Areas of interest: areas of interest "Hunan Provincial Exhibition Hall"
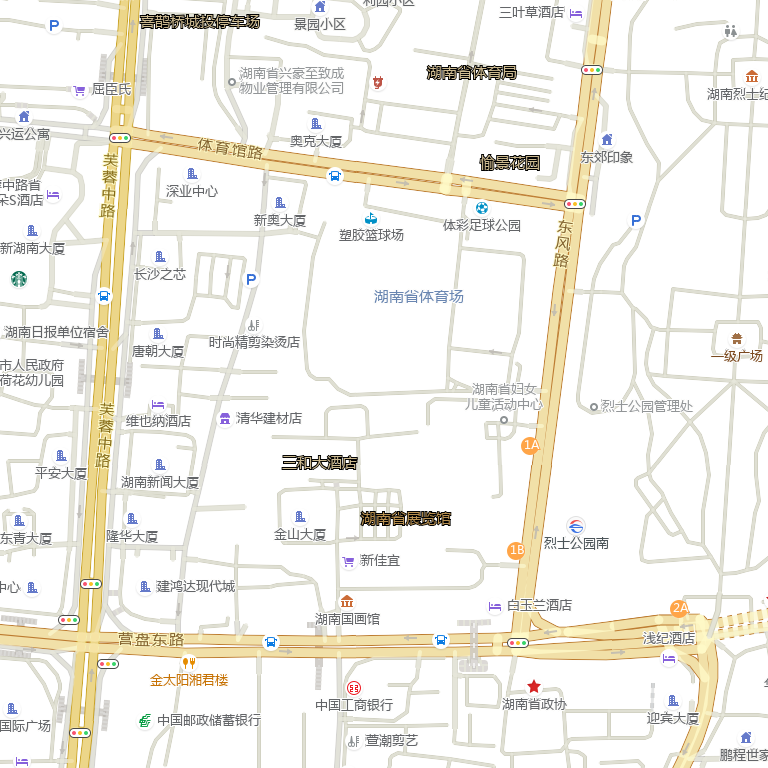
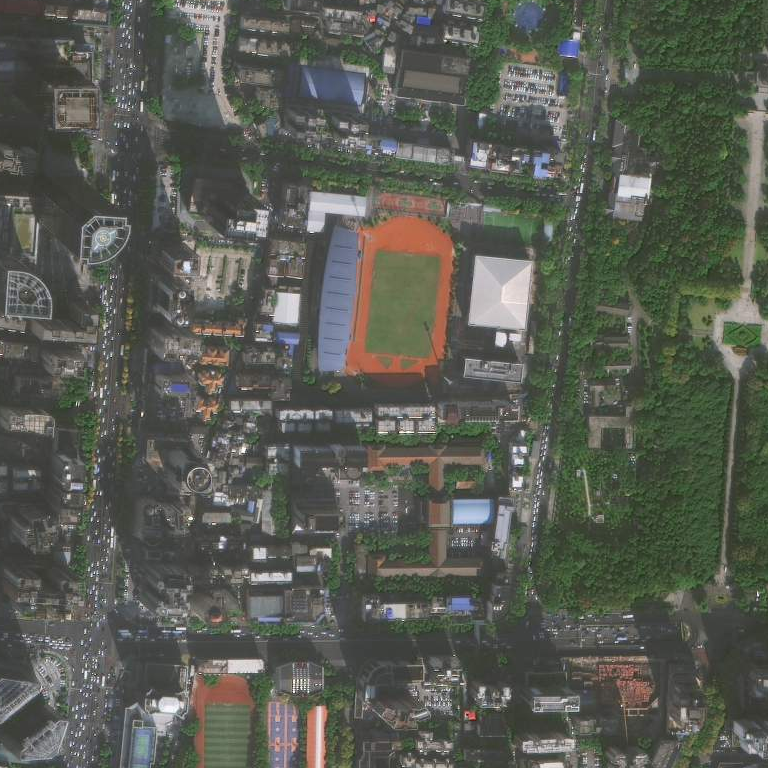